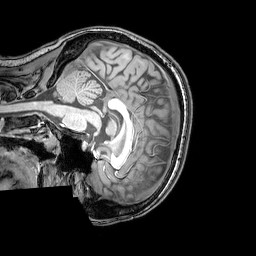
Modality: T1w
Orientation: sagittal
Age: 21
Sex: female
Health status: healthy
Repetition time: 0.081 s
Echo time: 0.037 s